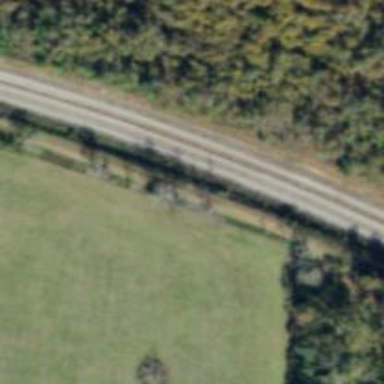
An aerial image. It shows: Disused railway yard.